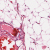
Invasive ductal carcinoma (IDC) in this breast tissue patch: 1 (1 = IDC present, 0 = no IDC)